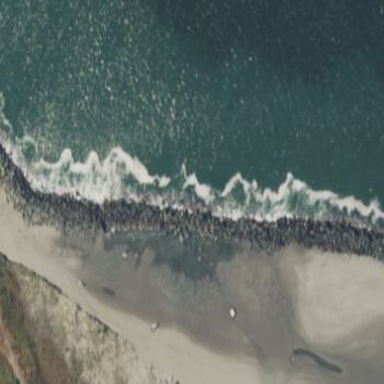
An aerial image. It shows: Breakwater structure.